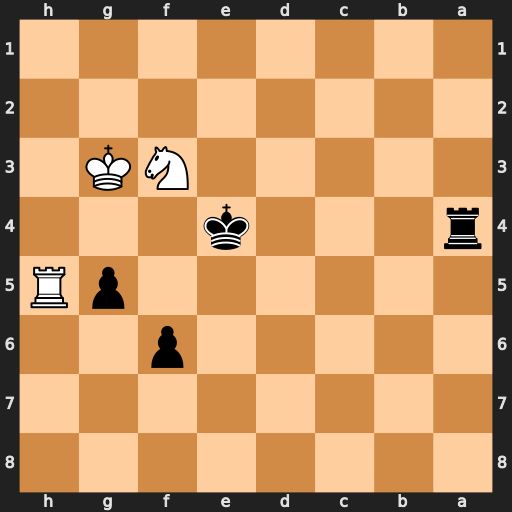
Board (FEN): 8/8/5p2/6pR/r3k3/5NK1/8/8
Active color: b
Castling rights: -
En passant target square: -
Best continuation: Ra3 Rh7 Rxf3+